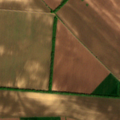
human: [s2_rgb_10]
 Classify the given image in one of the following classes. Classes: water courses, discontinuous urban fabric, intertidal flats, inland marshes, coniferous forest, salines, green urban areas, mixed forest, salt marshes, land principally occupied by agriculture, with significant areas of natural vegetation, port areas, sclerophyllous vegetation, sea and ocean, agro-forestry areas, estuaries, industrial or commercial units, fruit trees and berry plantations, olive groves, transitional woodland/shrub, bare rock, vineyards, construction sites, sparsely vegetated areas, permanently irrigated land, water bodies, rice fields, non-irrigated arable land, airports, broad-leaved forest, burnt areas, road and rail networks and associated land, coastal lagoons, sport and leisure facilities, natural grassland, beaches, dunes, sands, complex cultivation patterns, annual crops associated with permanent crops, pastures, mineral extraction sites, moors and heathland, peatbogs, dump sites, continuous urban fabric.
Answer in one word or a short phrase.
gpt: non-irrigated arable land